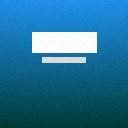
Screen state: on